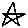
Label: star